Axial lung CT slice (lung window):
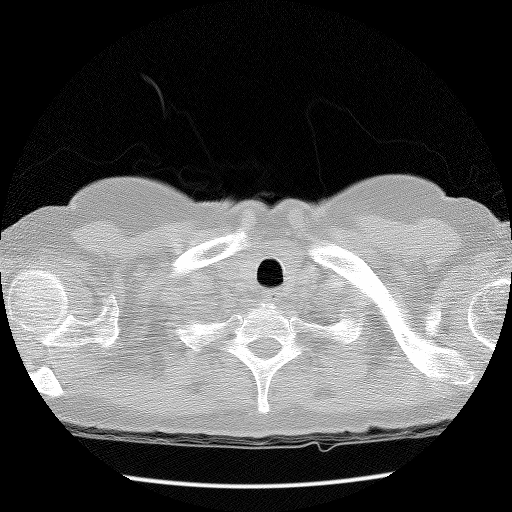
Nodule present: no